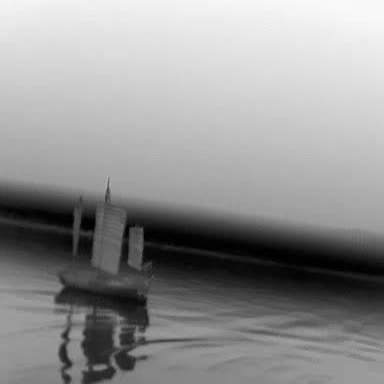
There is a sailboat in the infrared image.